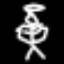
Label: angel